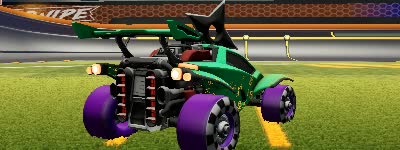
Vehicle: octane